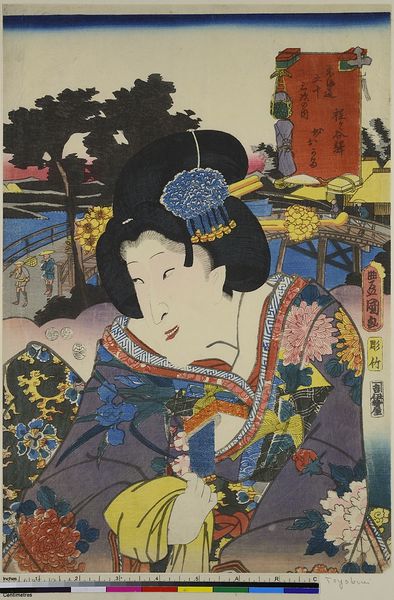
Titel: Hodogaya: Der Schauspieler Bando Shuka I als Konkubine Okaru, Blatt 5 aus der Serie: Die 53 Stationen des Tokaido
Künstler: Utagawa Kunisada
Standort: Hamburg
Institution: Museum für Kunst und Gewerbe Hamburg
Schlagwörter: baum, blau, himmel, wasser, bäume, fluss, gelb, menschen, blume, blumen, frau, mund, nase, schwarz, blick, haus, rot, augen, häuser, brücke, haare, theater, lippen, holzschnitt, japan, schrift, schriftzeichen, asien, druckgraphik, druckgrafik, asiatisch, china, zeit, schauspieler, farbholzschnitt, schauspielerin, tourismus, reisen, kimono, mensh, kabuki, edo, reproduktionen, druckerzeugnisse, theateraufführung, ukiyo